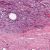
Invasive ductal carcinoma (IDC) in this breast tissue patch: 0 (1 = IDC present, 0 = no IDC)